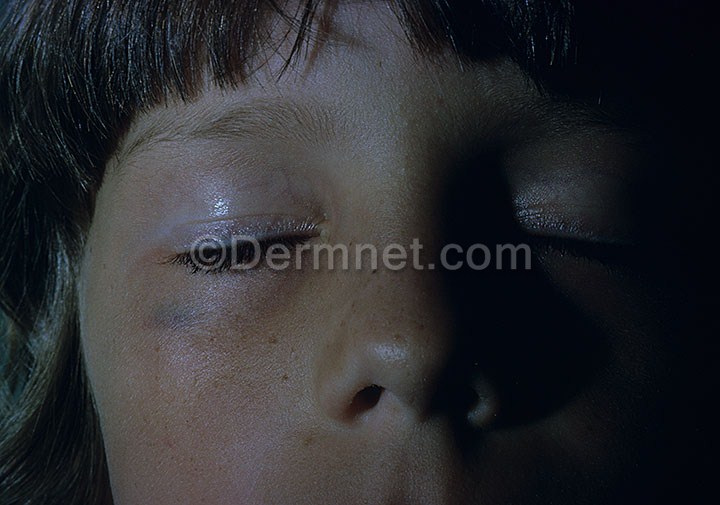
Disease: Lupus and other Connective Tissue diseases